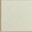
Piece: xx